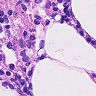
Metastatic tissue present: no